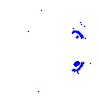
Particle: electron